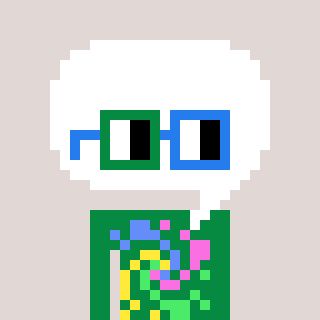
a pixel art character with square green and blue glasses, a speech bubble-shaped head and a green-colored body on a warm background